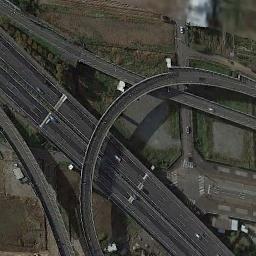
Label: overpass